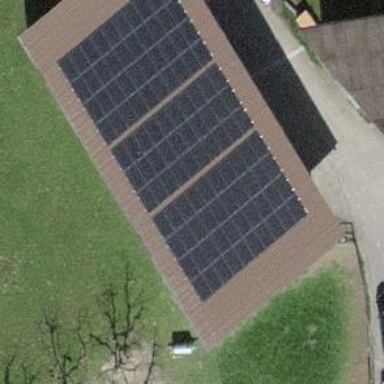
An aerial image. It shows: Solar power generator using photovoltaic panels.